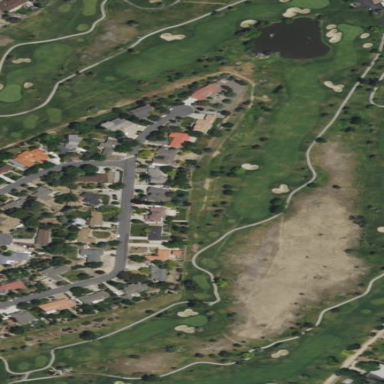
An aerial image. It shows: Area of rough grass used for golf.